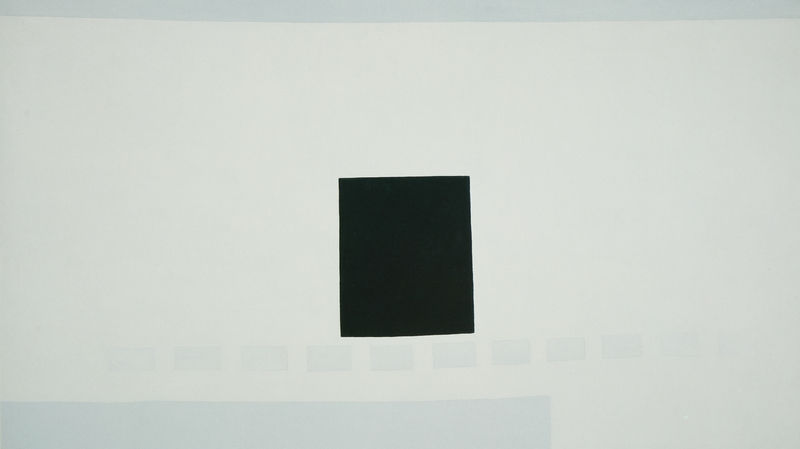
Titel: My last Door
Künstler: Georgia O'Keeffe
Institution: Privatsammlung
Schlagwörter: blau, dunkel, grau, hell, schwarz, weiss, beige, malerei, felder, kontrast, hellblau, perspektive, moderne, abstrakt, fläche, modern, einfach, reflexe, streifen, tiefe, striche, abstraktion, rechtecke, rechteck, linie, grafisch, bauhaus, geometrisch, quader, hellgrau, hel, zentrum, museum, geometrie, quadrat, viereck, schwarz auf weiss, kubus, geometrische abstraktion, suprematismus, sinpel